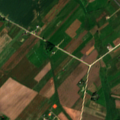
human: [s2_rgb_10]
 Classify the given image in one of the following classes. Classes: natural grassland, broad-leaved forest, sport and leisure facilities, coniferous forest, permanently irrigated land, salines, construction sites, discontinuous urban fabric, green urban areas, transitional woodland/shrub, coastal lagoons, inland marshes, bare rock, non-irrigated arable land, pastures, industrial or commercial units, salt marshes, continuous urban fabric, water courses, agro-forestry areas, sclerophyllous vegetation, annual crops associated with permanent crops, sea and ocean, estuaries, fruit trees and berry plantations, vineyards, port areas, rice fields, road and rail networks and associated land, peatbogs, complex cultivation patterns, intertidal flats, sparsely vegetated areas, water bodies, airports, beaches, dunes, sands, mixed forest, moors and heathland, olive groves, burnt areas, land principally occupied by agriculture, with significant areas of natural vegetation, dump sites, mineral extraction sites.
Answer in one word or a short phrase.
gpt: non-irrigated arable land, pastures, complex cultivation patterns